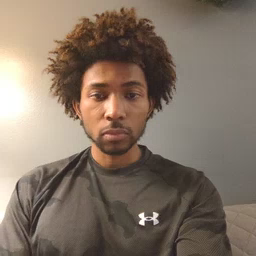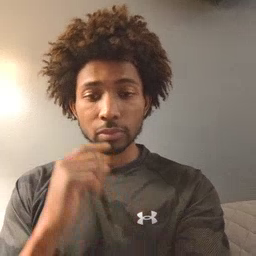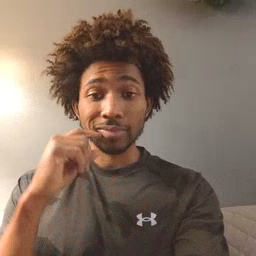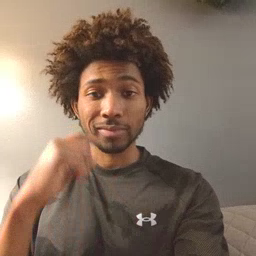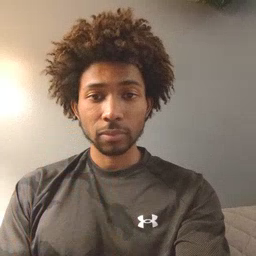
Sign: smile